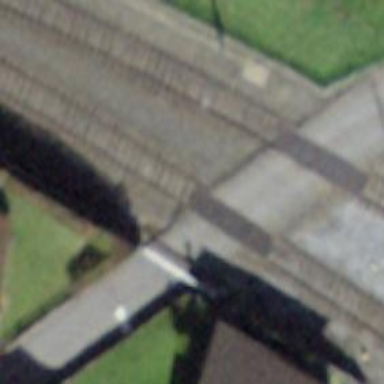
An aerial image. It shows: Level crossing along the railway.